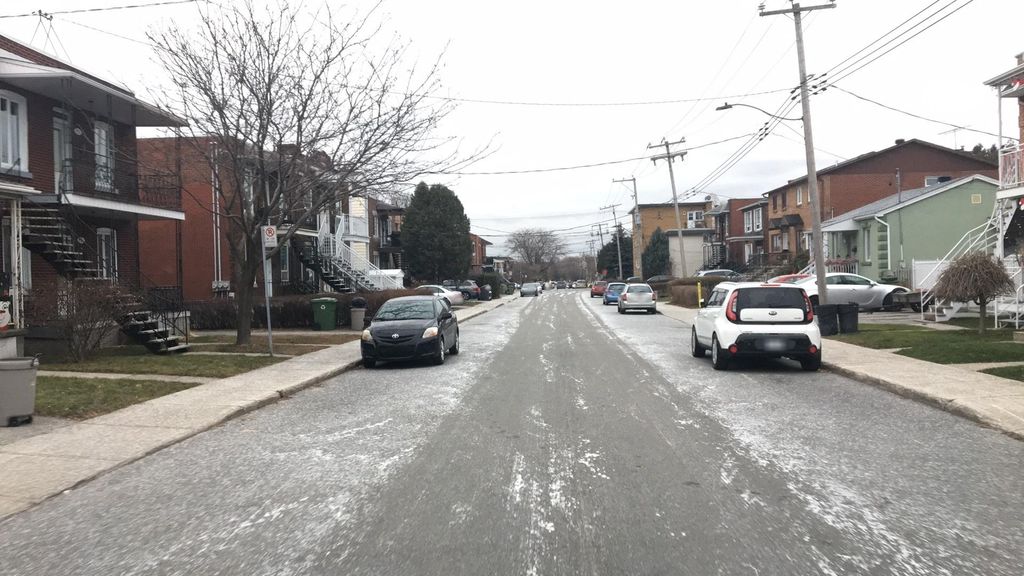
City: montreal